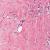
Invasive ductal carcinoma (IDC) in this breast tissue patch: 0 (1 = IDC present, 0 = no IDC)